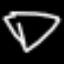
Label: diamond